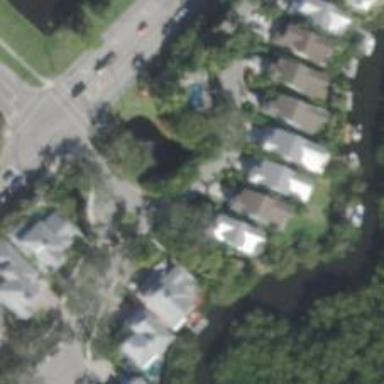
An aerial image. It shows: Residential road.